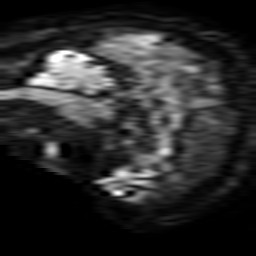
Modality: TRACE
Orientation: sagittal
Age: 70
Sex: male
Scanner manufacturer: philips
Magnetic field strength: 3 T
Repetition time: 4.272 s
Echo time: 0.06119 s